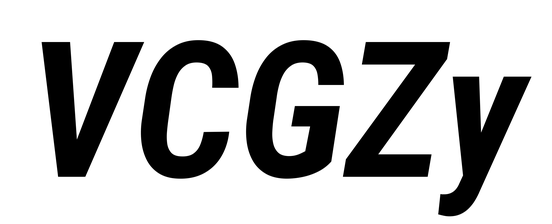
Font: Roboto-Italic_Condensed_Bold_Italic